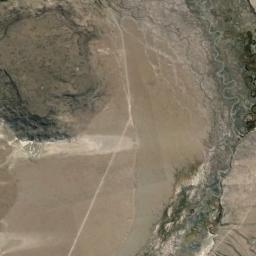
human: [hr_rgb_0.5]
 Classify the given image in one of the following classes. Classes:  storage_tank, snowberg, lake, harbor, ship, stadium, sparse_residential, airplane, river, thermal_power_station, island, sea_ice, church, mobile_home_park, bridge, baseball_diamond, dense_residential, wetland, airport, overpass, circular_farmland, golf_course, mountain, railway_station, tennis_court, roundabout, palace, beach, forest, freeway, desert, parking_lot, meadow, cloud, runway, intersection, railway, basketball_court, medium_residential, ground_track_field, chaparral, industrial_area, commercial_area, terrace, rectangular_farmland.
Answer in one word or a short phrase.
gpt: desert